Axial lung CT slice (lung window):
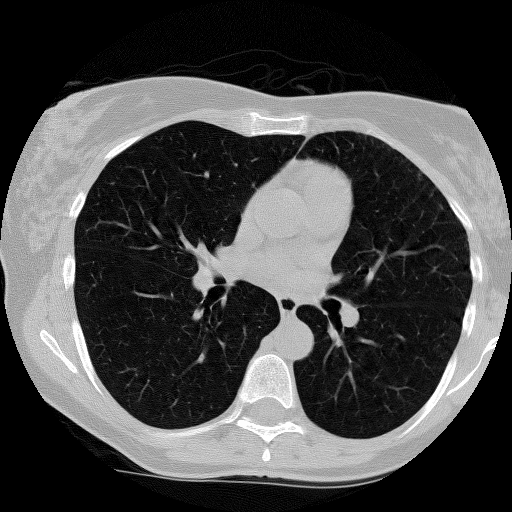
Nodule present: yes
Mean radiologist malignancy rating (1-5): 1